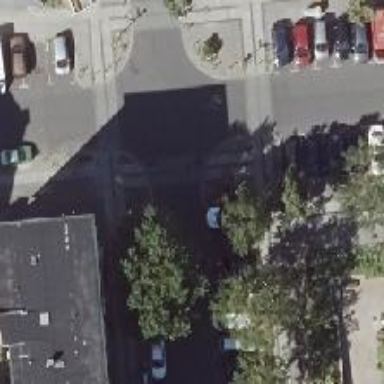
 there is perpendicular on-street parking lane."